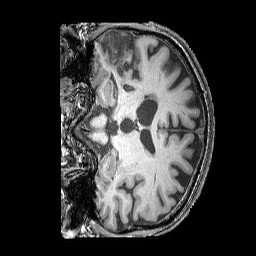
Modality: T1w
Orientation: coronal
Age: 74
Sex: male
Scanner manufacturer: siemens
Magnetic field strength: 3 T
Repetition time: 2.25 s
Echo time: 0.00411 s